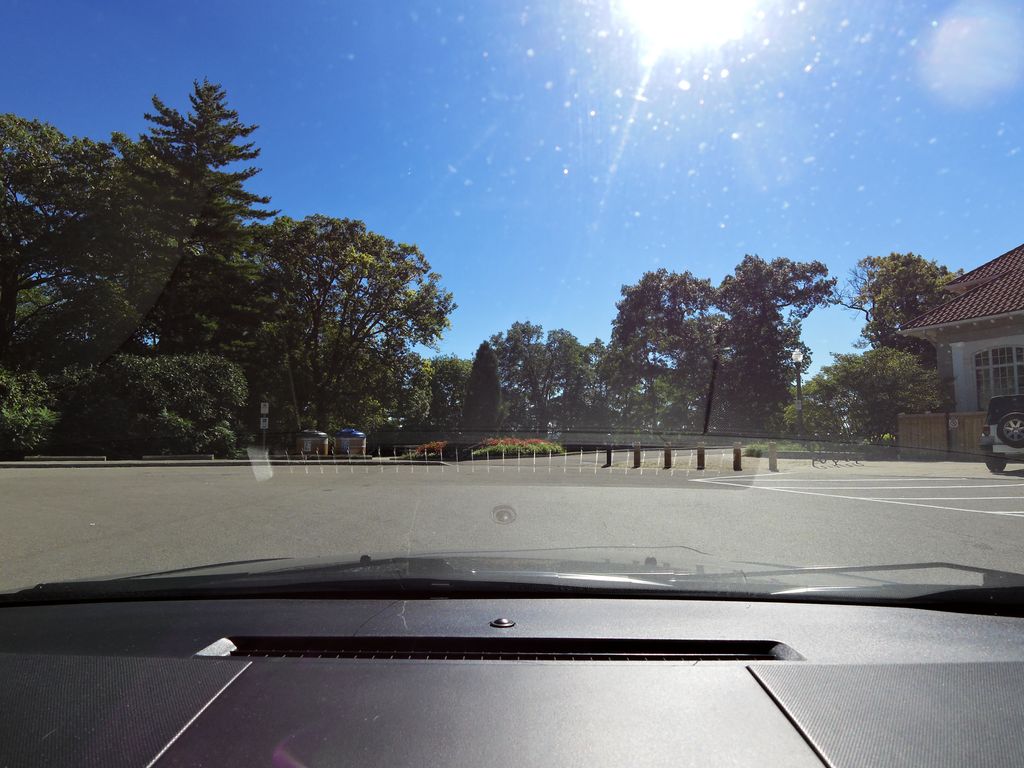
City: hamilton